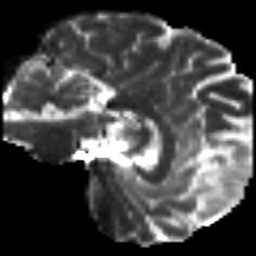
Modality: T2w
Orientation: sagittal
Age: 41
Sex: male
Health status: healthy
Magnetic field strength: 3 T
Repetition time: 8.4 s
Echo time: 0.0926 s